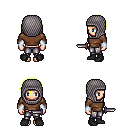
a pixel art fantasy rpg character, female body template, human, light skin, brown long-sleeve shirt, metal pants, gold short bangs hairstyle, chain hood, white cloth bracers, black shoes, dagger, four views (front, back, left, right), 2x2 character sprite sheet, small pixel art, hard edges, no anti-aliasing